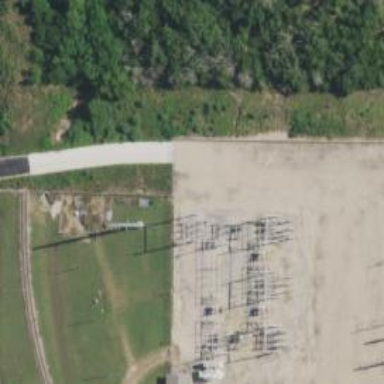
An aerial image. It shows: Switch for power supply.